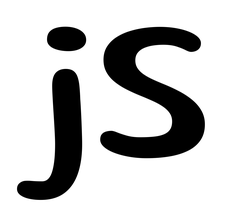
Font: Gluten_Regular